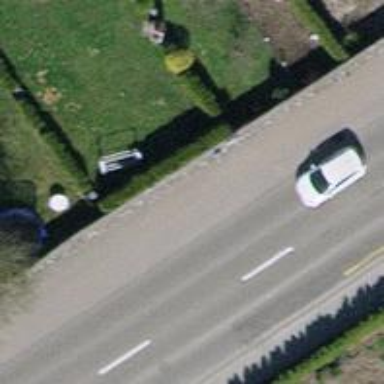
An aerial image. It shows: Bus stop with platform for public transport.